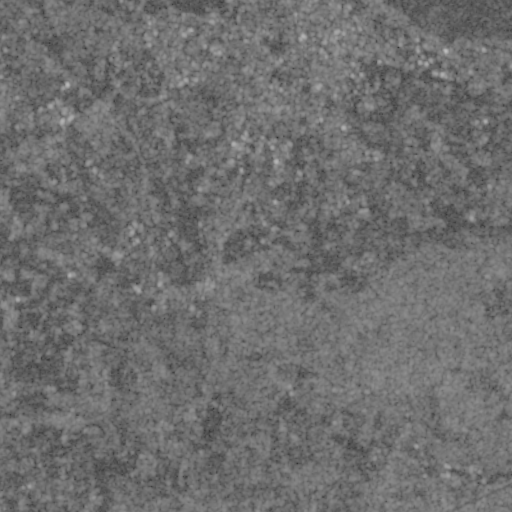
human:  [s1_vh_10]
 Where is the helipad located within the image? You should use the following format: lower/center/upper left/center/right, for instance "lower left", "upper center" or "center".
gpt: The helipad is located in the upper left of the image.
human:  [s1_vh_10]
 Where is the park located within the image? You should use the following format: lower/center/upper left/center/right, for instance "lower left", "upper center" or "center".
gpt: The park is located in the upper of the image.
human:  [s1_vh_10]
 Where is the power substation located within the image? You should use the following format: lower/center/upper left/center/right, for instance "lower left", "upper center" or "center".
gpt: The power substation is located in the lower right of the image.
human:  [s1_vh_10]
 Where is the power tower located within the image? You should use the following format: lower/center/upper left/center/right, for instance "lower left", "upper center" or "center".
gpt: The power tower is located in the lower of the image.
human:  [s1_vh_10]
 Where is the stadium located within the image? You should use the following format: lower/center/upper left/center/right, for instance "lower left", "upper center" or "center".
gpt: The stadium is located in the upper left of the image.
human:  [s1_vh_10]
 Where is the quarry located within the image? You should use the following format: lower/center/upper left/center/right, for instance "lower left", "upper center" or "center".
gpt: There is no quarry in the image.

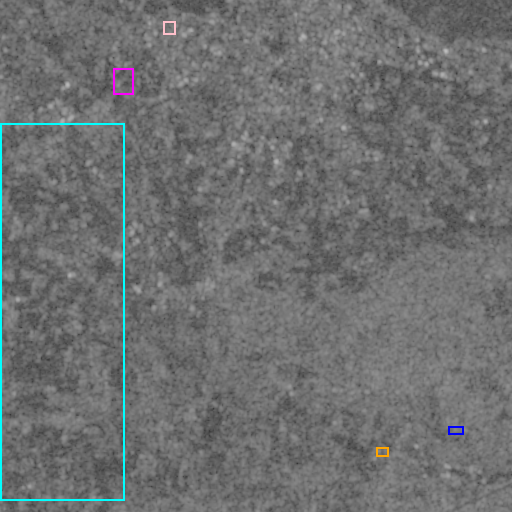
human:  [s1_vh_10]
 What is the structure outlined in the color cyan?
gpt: The structure outlined in cyan is a crop field.
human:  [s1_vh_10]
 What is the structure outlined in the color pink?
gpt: The structure outlined in pink is a park.
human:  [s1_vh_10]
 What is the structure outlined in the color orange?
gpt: The structure outlined in orange is a parking lot.
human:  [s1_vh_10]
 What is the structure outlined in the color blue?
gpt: The structure outlined in blue is a power substation.
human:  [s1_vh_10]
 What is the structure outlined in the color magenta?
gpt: The structure outlined in magenta is a stadium.
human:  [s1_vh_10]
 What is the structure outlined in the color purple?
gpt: There is no purple outline.